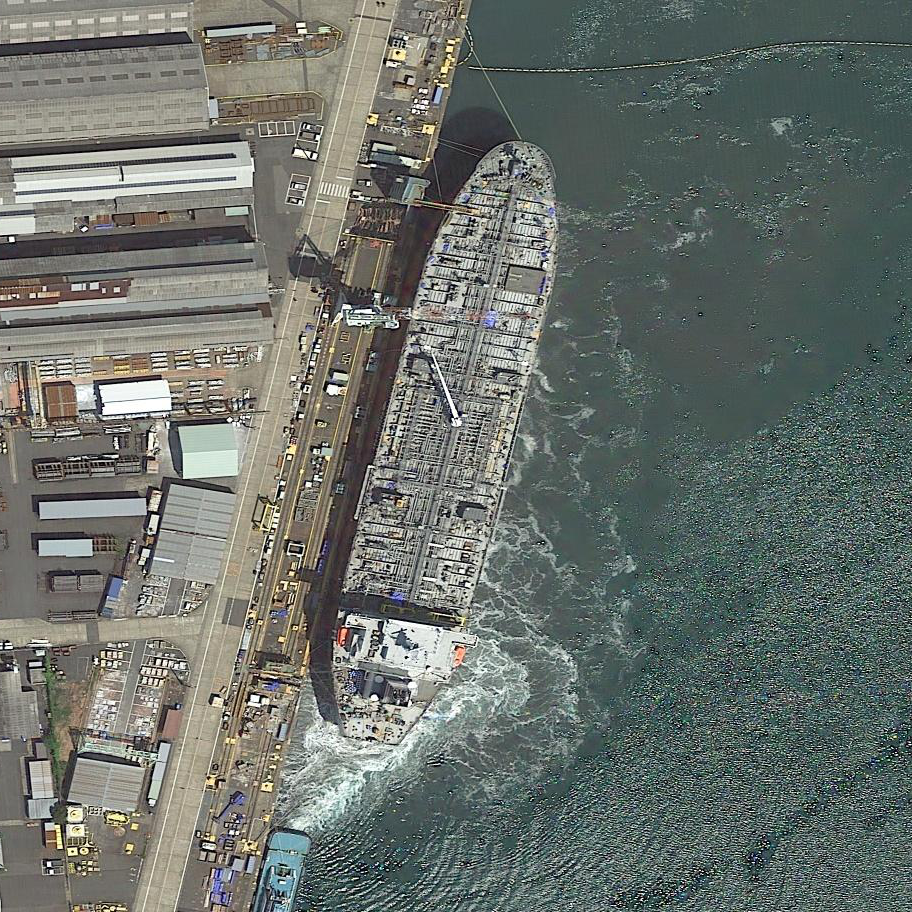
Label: Tank_ship